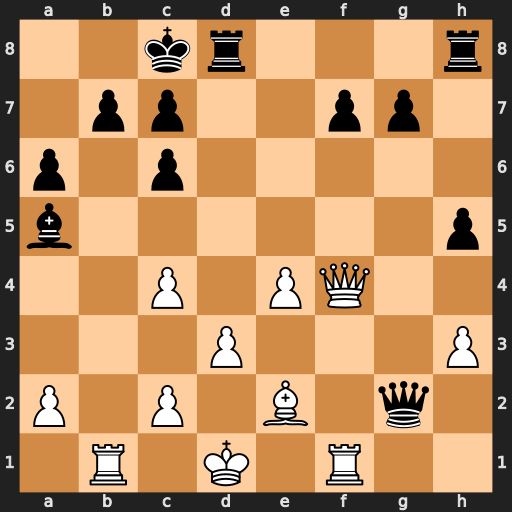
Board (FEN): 2kr3r/1pp2pp1/p1p5/b6p/2P1PQ2/3P3P/P1P1B1q1/1R1K1R2
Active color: w
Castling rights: -
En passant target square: -
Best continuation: Qf5+ Rd7 Qxa5